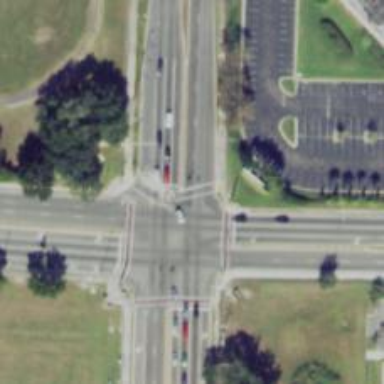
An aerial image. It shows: Marked crossing with lines on the road.